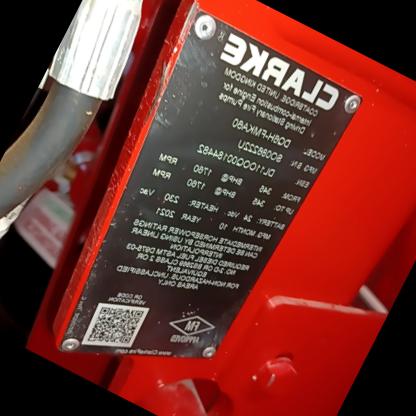
Klasa: tabliczka-znamionowa